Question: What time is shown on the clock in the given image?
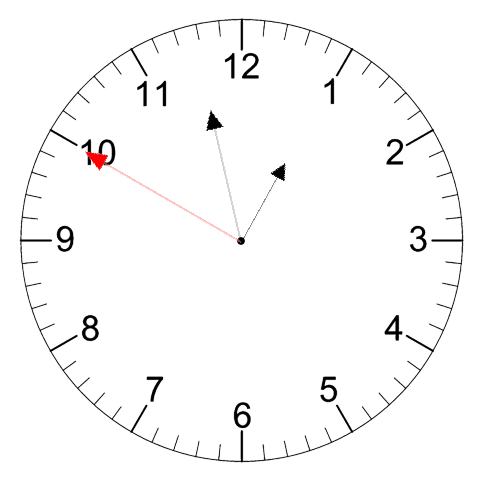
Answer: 12:57:50